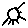
Label: sun